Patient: sex M, age 51
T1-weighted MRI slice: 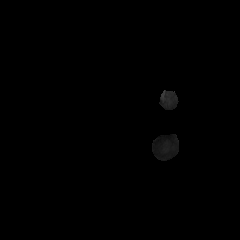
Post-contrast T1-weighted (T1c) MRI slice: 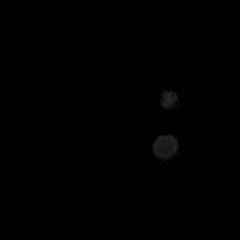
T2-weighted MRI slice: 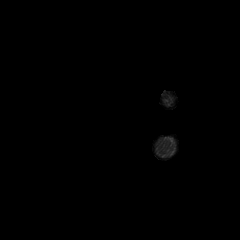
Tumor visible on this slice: no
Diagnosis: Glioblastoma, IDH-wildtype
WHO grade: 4